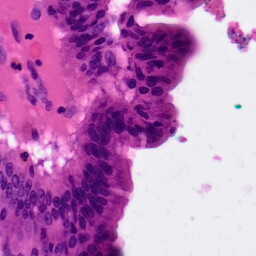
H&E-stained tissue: Pancreatic